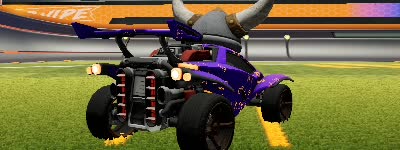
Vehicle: octane